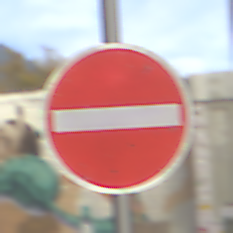
Verkehrszeichen: VerbotDerEinfahrt
Umgebung: Outdoor, Urban
Tageszeit: MorningAfternoon
Wetter: PartlyCloudy
Licht: Natural
Jahreszeit: NotSpecified
Kontrast: MediumContrast